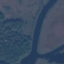
Land use / land cover class: River